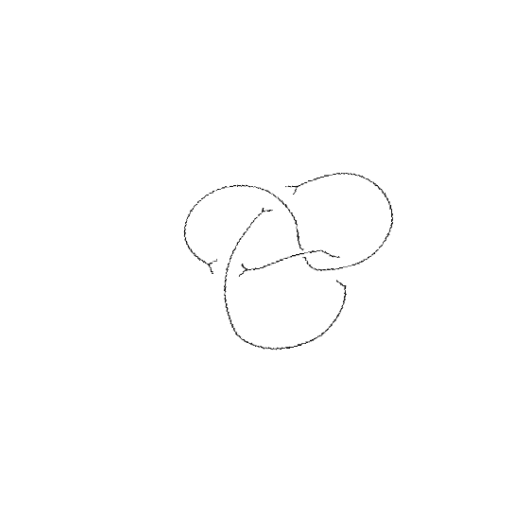
Crossing number: 4